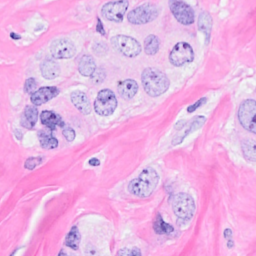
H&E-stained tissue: Breast